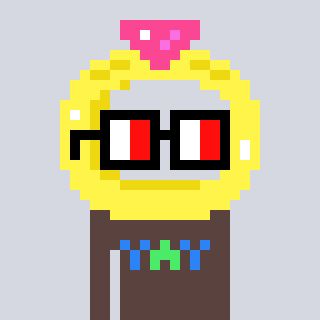
a pixel art character with square glasses with black frames and red eyes, a ring-shaped head and a darkbrown-colored body on a cool background